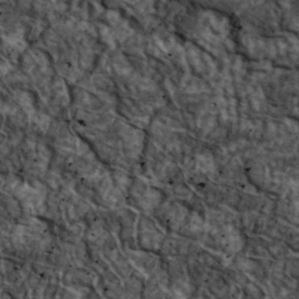
Label: non_frost